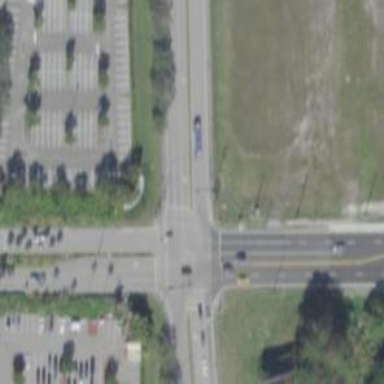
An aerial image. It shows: Uncontrolled road crossing with lines markings.